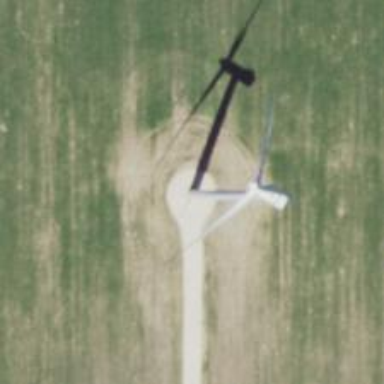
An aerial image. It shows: Wind generator powered by wind turbines of horizontal axis type. It is manufactured by Vestas.